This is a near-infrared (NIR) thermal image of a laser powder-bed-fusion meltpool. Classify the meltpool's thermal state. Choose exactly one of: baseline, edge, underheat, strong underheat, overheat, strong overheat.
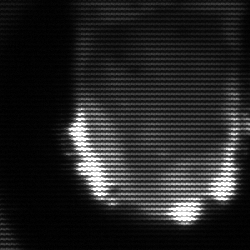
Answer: strong underheat